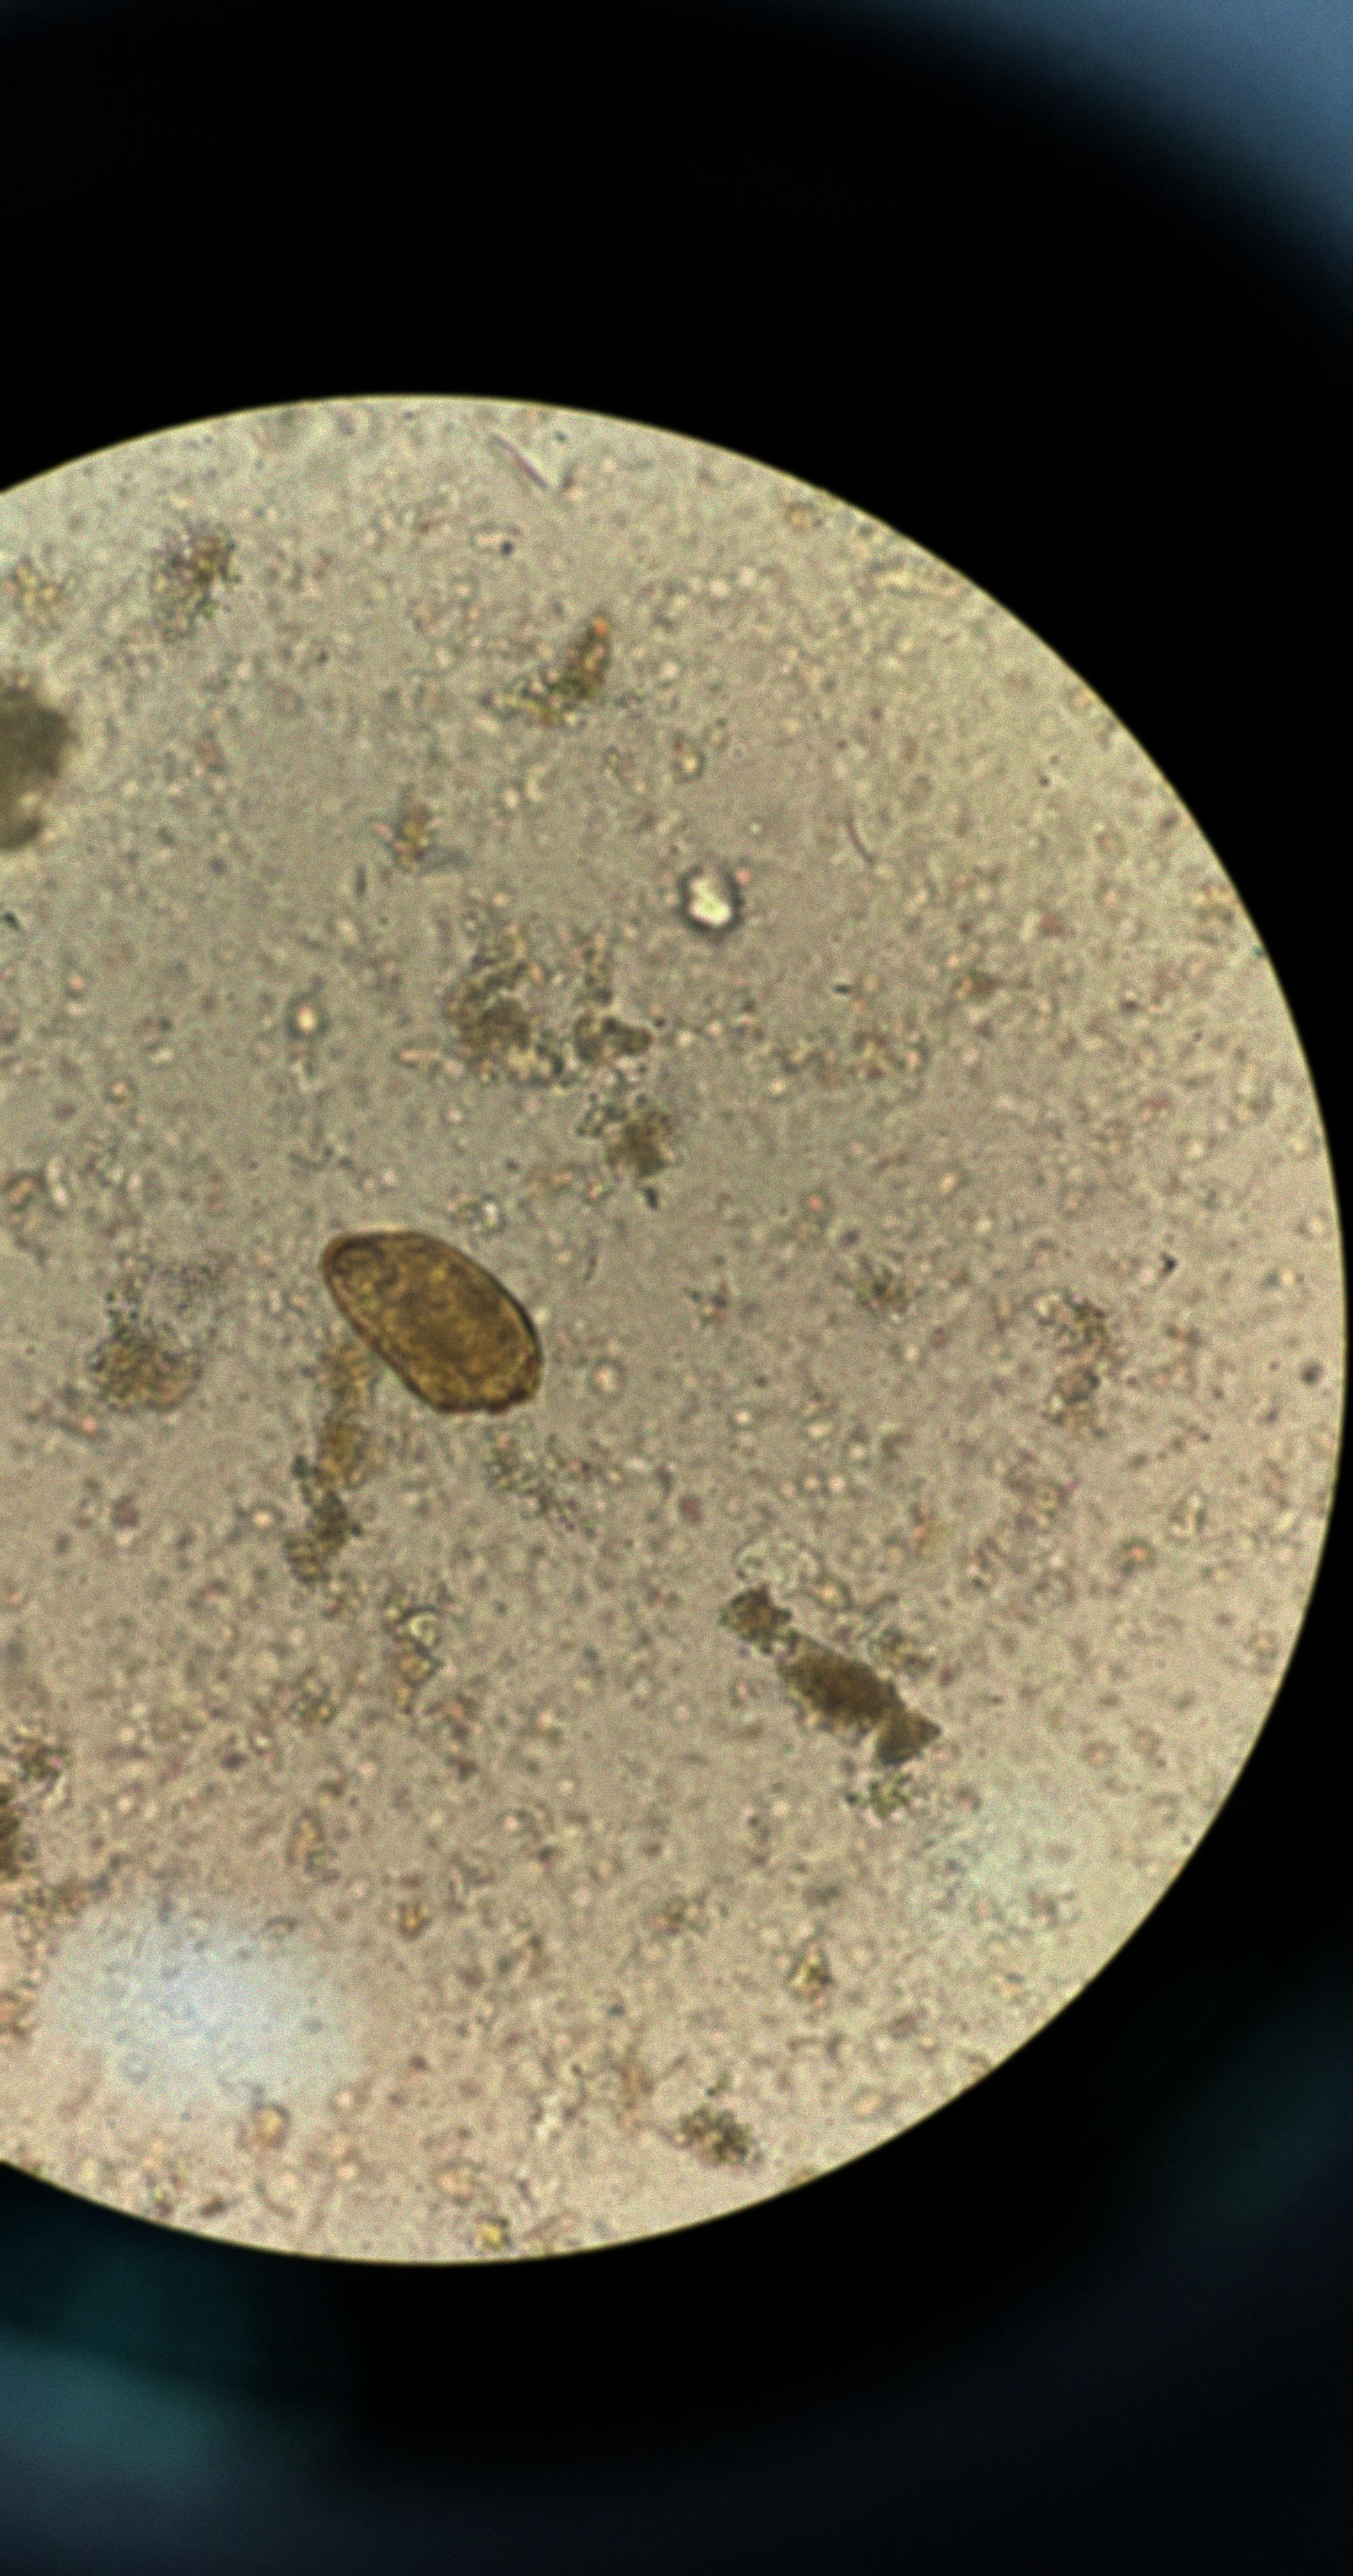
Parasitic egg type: Paragonimus spp